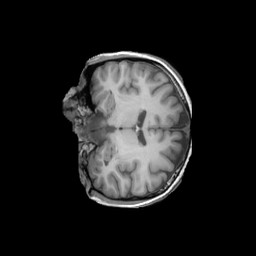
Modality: T1w
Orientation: coronal
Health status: ill
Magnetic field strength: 3 T